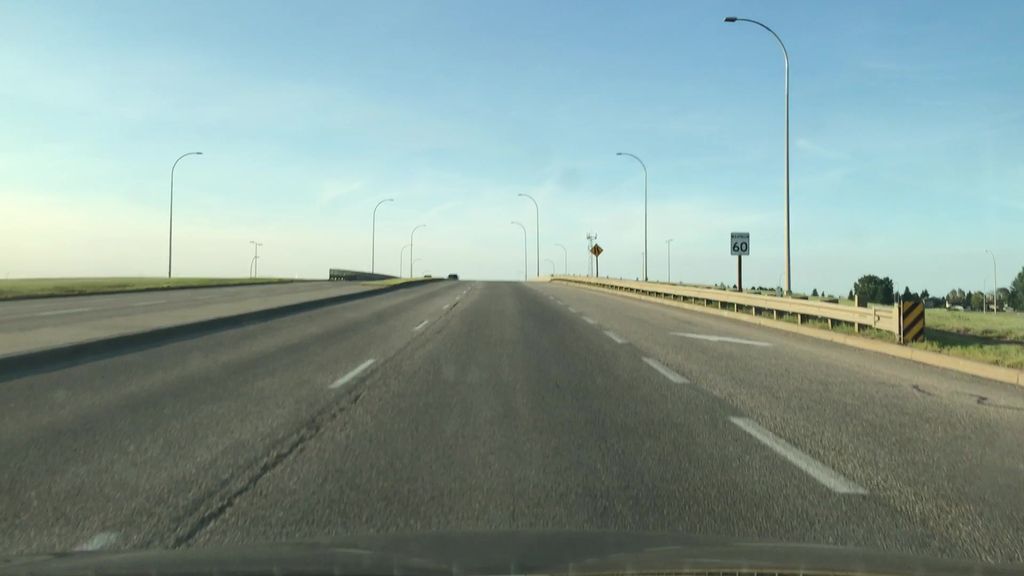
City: edmonton